Field crop: tomato
Growth stage: 2
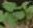
Species: solanum